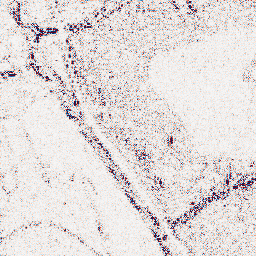
Category: wavelet
Decomposition family: wavelet_reverse_biorthogonal
Decomposition parameters: wavelet: rbio5.5
level: 1
Upsampling method: quintic
Upsampling parameters: scale: 4
Upsampling scale: 4